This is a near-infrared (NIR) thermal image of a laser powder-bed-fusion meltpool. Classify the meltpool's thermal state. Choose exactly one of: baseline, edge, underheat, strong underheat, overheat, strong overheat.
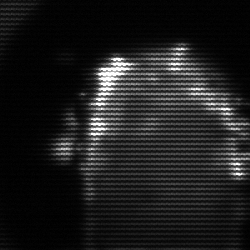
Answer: baseline